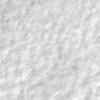
Label: no_change